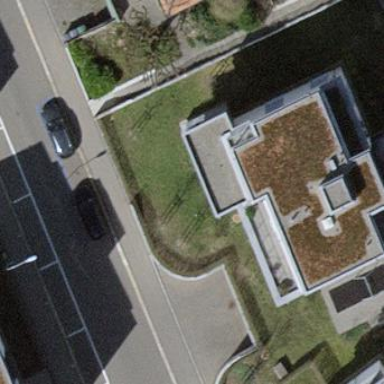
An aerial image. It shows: Building part with flat roof.